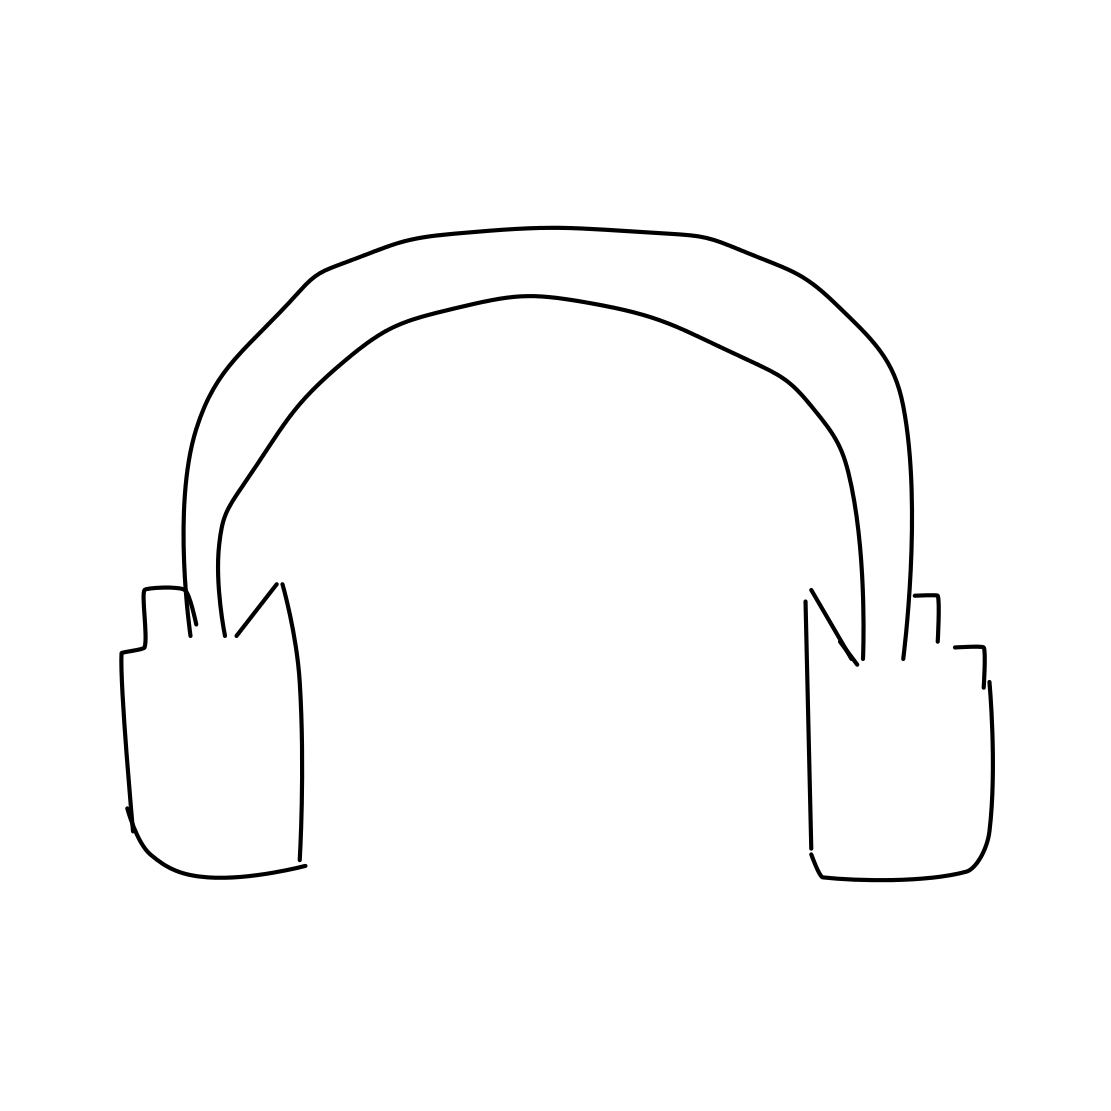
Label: head-phones